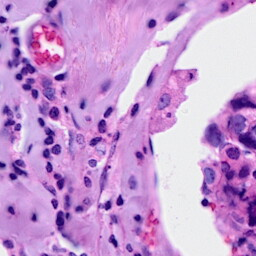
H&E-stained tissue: Breast